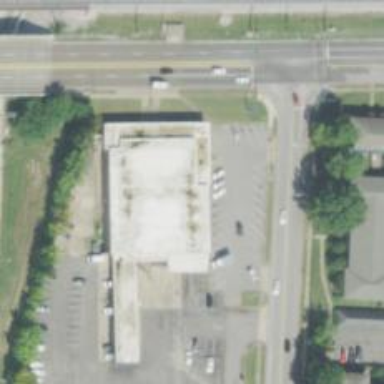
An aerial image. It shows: Post office.